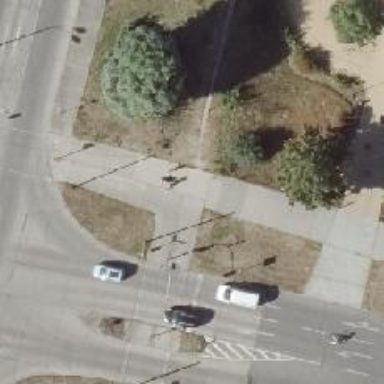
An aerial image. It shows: Footway crossing.